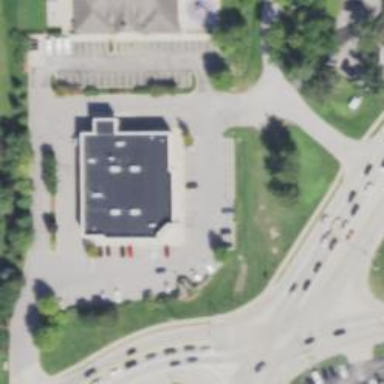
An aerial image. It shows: Pharmacy providing healthcare services.